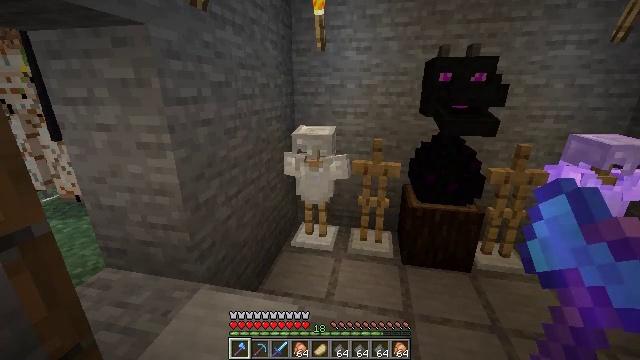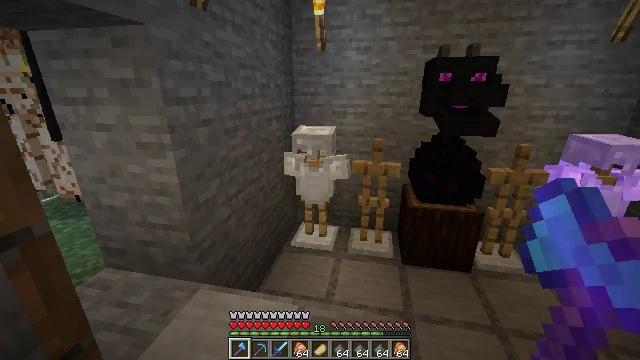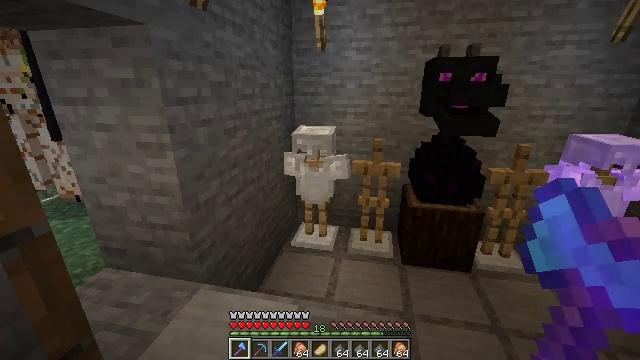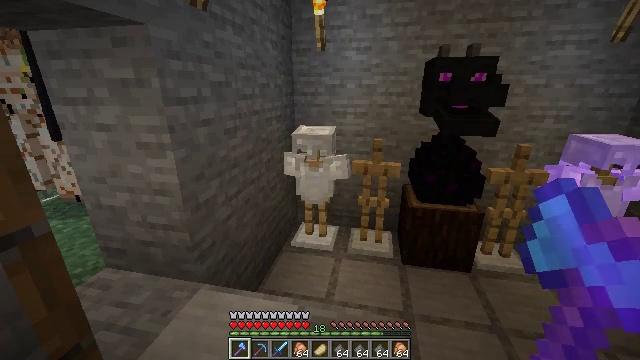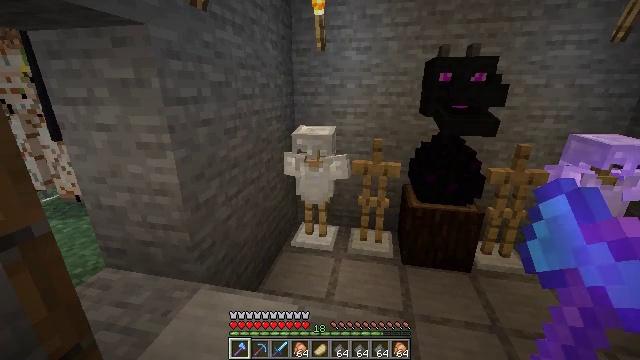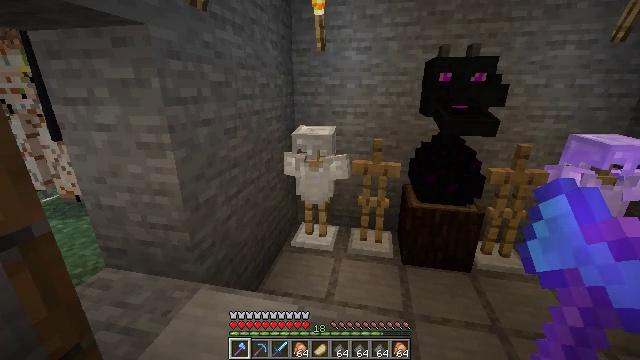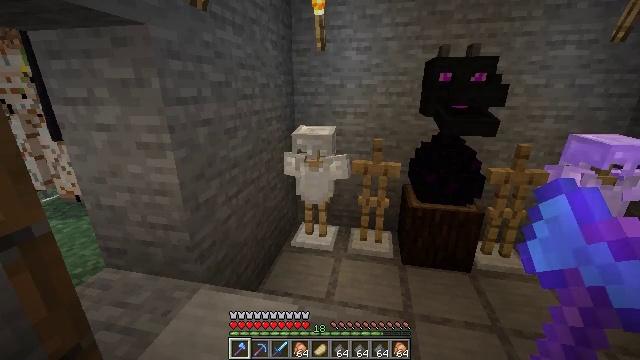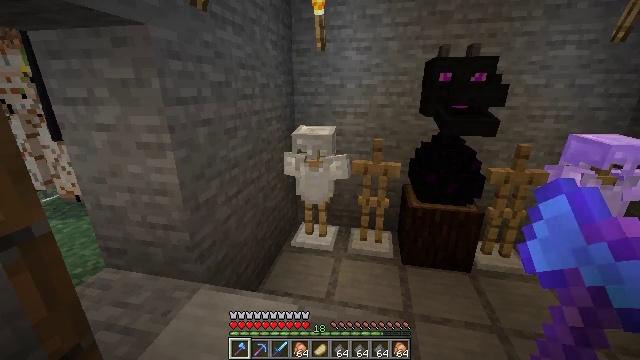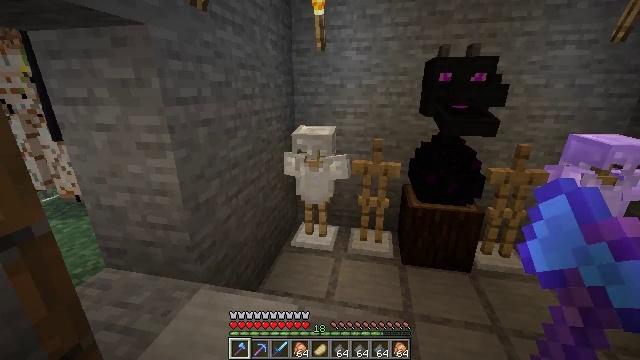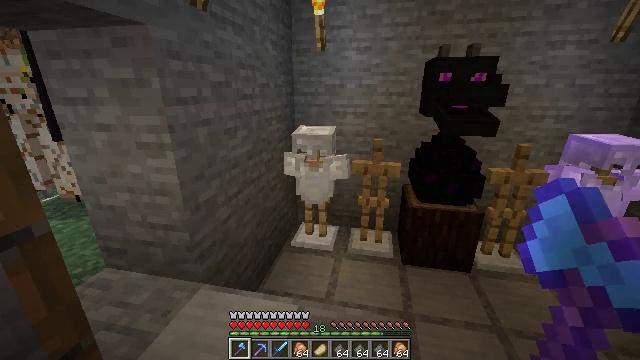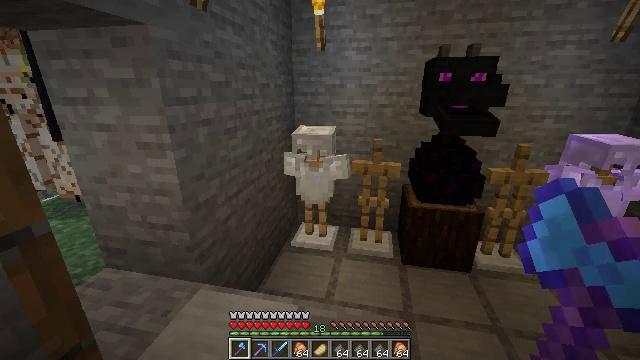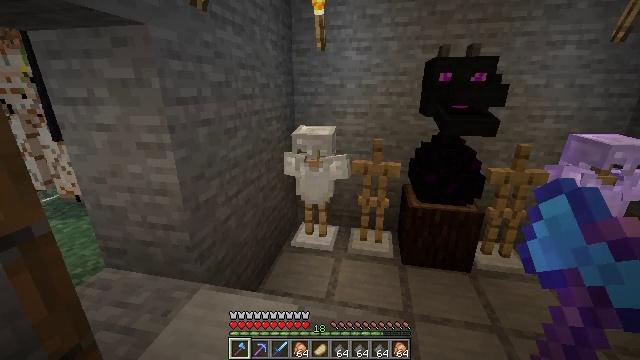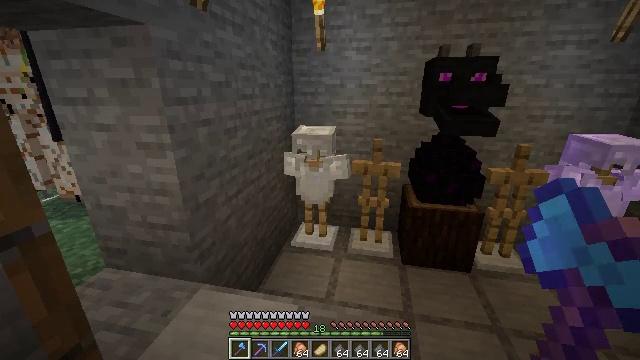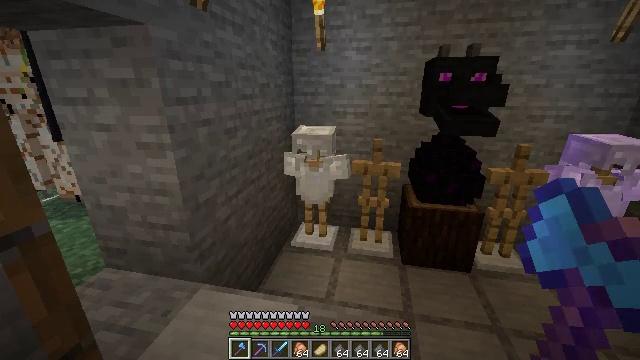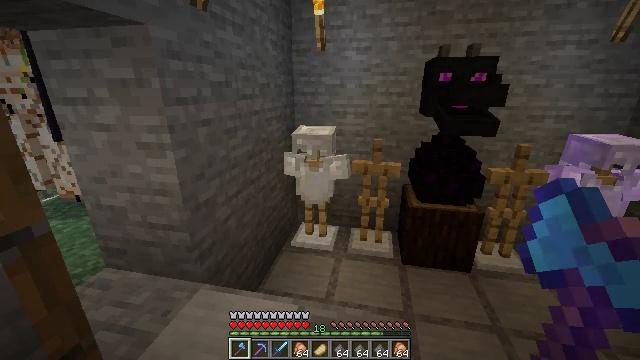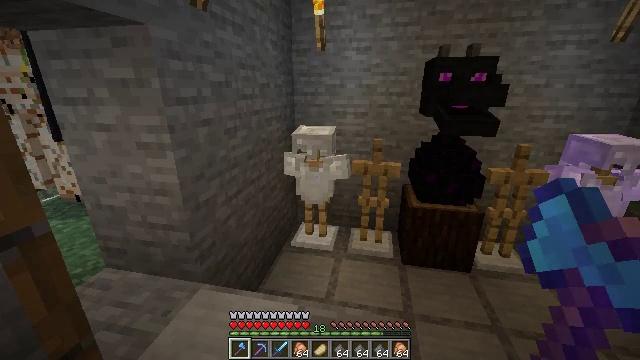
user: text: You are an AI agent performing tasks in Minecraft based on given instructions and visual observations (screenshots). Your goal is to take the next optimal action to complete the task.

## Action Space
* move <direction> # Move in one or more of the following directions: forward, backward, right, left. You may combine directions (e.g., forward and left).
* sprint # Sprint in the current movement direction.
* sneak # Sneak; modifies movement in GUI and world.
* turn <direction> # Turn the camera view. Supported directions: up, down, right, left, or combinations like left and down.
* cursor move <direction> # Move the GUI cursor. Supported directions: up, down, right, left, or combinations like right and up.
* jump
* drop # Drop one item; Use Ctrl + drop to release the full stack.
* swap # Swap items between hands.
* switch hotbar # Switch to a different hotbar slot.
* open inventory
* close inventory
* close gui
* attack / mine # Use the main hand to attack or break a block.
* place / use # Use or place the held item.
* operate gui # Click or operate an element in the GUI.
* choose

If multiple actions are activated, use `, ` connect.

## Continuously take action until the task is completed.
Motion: motion action
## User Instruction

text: Break the shulker box to collect it.
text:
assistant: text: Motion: no_op
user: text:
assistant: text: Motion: no_op
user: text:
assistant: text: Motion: no_op
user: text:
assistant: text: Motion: no_op
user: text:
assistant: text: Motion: no_op
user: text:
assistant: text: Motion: no_op
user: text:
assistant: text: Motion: no_op
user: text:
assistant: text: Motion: no_op
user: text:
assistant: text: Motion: no_op
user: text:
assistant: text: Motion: no_op
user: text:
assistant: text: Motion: no_op
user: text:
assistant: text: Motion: no_op
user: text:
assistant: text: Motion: no_op
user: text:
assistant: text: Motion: no_op
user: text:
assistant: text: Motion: no_op
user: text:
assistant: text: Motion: no_op
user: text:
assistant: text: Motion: no_op
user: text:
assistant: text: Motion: no_op
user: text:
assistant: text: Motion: no_op
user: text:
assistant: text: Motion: no_op
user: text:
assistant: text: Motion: no_op
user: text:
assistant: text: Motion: no_op
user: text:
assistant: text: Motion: no_op
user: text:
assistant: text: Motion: no_op
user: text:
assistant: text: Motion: no_op
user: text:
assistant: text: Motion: no_op
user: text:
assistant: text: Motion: no_op
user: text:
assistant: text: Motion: no_op
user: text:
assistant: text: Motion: no_op
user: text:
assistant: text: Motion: no_op